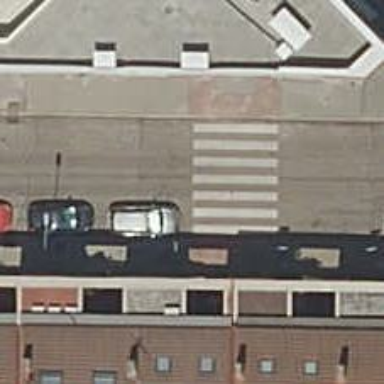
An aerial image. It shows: Zebra crossing on the road.